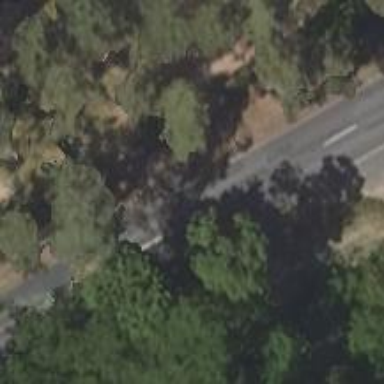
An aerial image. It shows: Secondary road with asphalt surface.